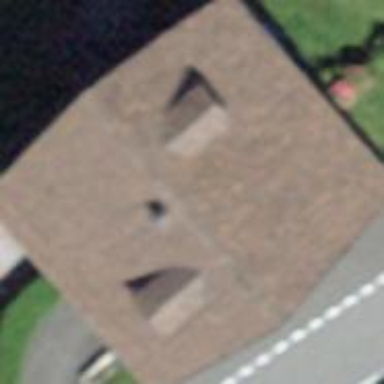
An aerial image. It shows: Building with gabled roof oriented across its structure.